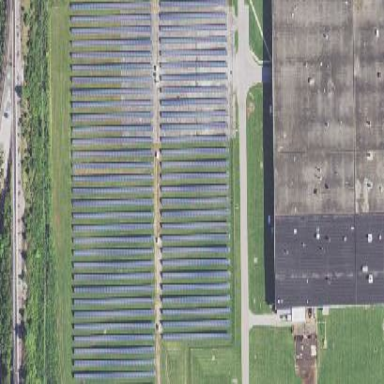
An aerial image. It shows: Solar power plant utilizing photovoltaic technology.